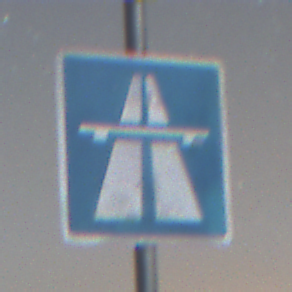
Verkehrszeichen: Autobahn
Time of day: Night
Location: Outdoor (Nature)
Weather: Clear
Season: NotSpecified
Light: Natural